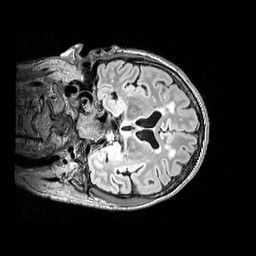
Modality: FLAIR
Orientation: coronal
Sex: female
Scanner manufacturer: siemens
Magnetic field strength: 3 T
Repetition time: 5 s
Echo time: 0.395 s